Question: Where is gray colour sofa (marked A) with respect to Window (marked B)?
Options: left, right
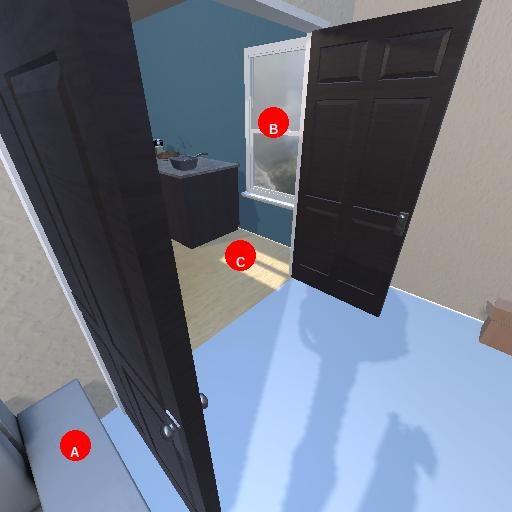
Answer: left